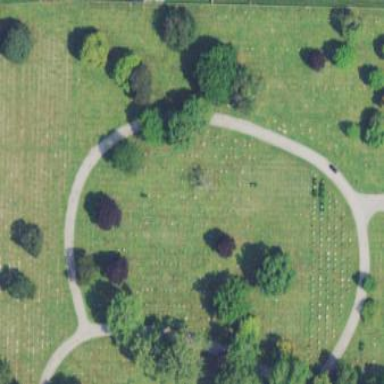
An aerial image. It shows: Cemetery.